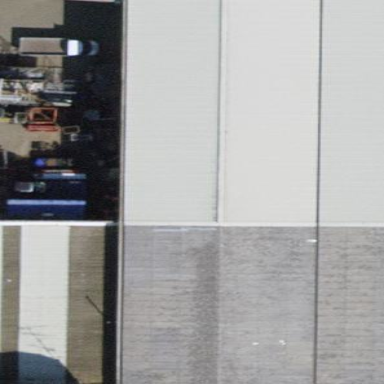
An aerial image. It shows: Industrial building.